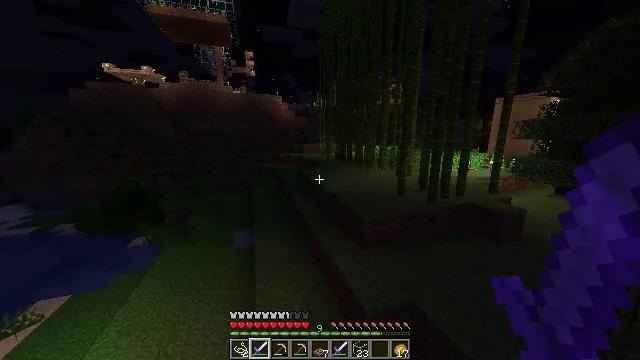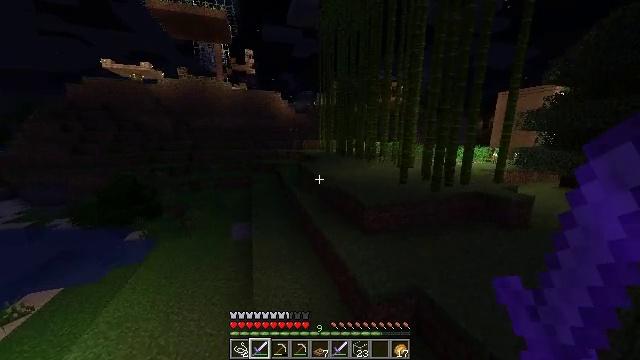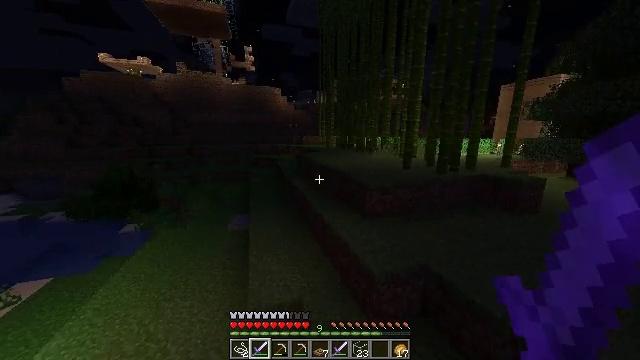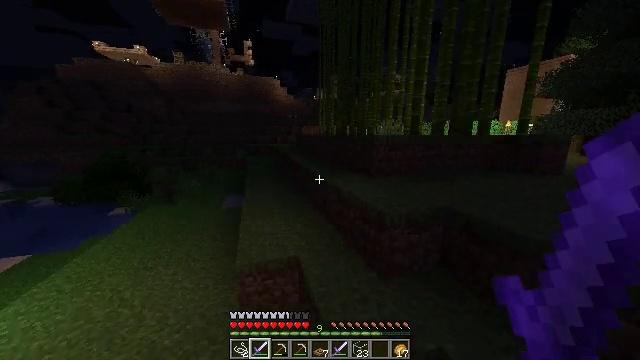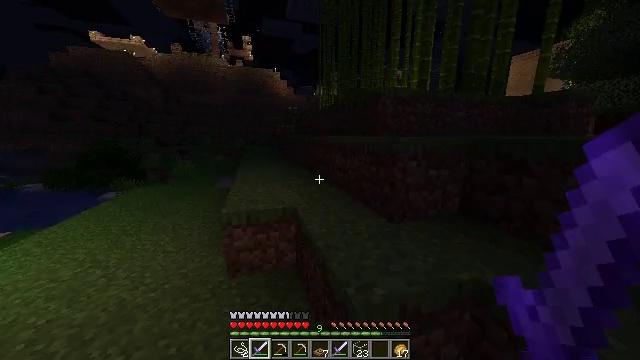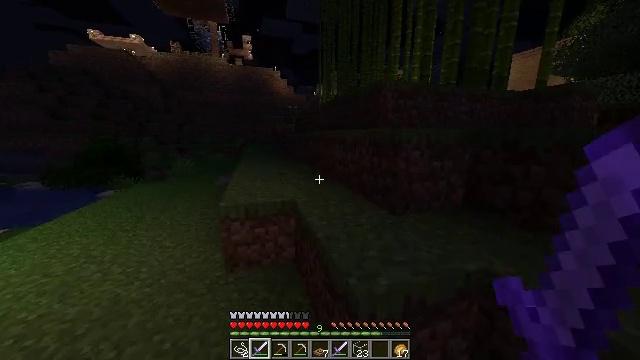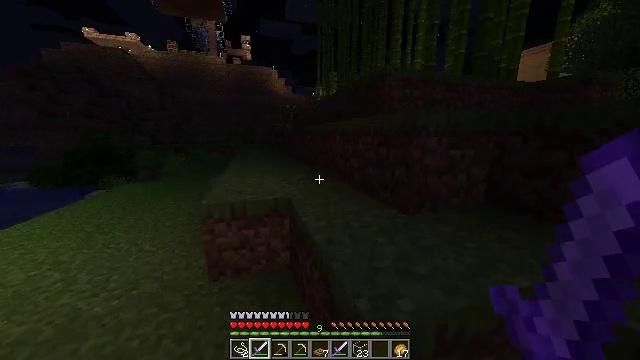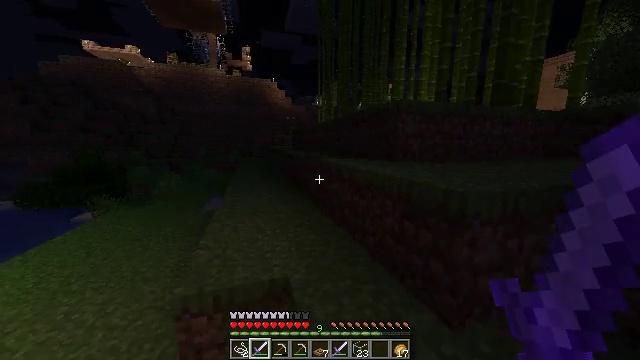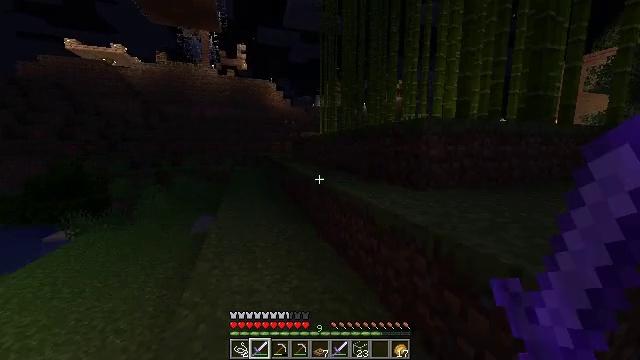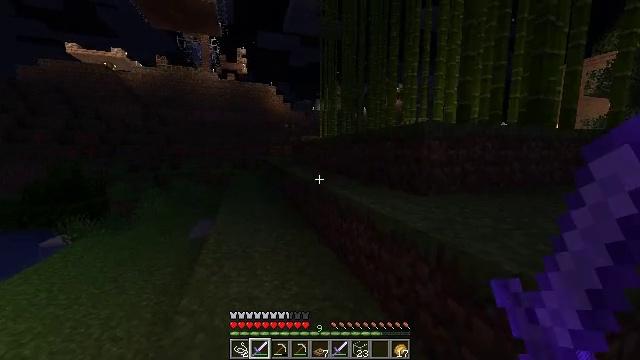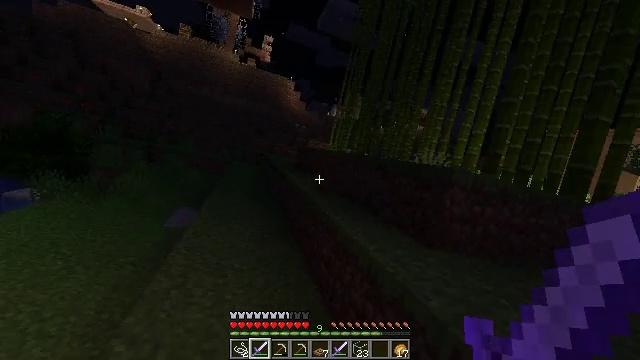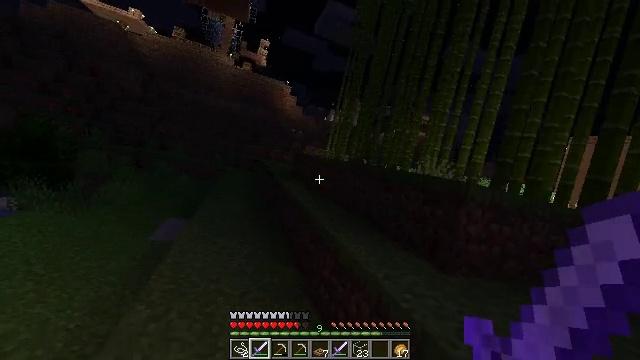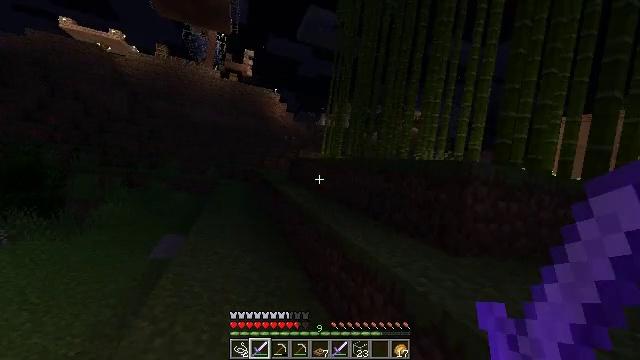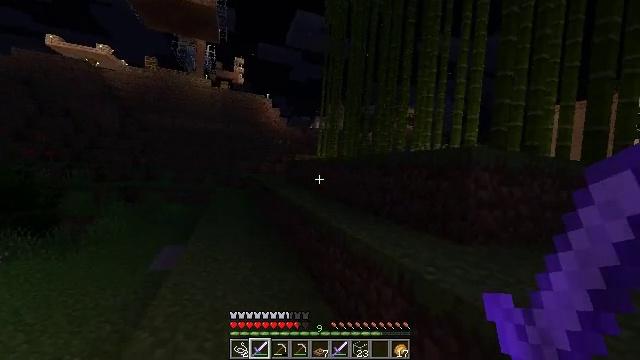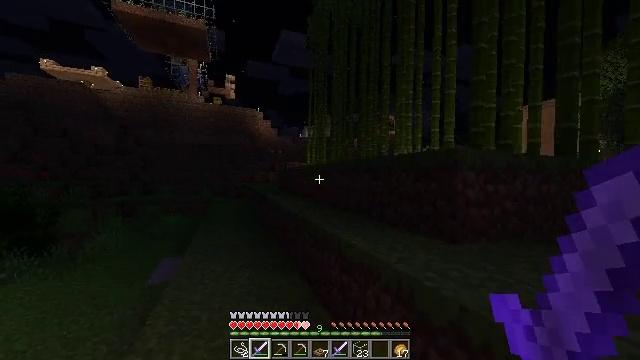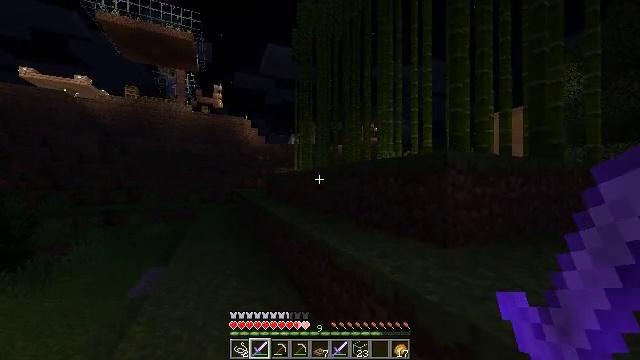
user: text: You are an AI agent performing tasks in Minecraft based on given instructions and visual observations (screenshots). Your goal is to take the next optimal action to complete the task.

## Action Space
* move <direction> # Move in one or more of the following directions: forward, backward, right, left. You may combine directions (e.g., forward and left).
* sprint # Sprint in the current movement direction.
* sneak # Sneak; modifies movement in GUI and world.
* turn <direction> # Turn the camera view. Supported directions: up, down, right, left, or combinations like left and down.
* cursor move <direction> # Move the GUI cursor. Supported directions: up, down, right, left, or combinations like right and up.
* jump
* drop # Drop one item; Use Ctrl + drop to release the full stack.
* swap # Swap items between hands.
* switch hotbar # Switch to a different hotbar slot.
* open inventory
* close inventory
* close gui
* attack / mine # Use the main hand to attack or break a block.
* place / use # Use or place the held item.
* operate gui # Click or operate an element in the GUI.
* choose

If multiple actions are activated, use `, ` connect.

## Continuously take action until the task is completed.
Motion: motion action
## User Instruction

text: Kill mobs.
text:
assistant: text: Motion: move forward, sprint, jump
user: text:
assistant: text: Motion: move forward, sprint, jump
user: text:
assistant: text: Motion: move forward, sprint, jump
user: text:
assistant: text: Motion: move forward, jump
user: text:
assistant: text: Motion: move forward, jump
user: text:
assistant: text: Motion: move forward, sprint, jump
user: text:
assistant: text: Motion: move forward, sprint, turn up, jump
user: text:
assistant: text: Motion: move forward, sprint, turn up, jump
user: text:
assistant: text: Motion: move forward, jump
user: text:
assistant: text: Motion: move forward, turn up, jump
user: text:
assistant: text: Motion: move forward, turn up, jump
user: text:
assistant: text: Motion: move forward, turn up, jump
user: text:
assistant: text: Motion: move forward, sprint, jump
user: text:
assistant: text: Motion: move forward, sprint, turn right and up, jump
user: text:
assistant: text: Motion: move forward, turn right and up, jump
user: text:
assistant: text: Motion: move forward, turn right, jump
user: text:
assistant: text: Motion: move forward, turn right, jump
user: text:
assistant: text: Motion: move forward, turn right, jump
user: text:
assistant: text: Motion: move forward, sprint, turn right, jump
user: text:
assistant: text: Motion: move forward, sprint, jump
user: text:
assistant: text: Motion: move forward, sprint, jump
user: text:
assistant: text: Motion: move forward, jump
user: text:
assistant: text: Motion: move forward, jump
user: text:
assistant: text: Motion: move forward, jump
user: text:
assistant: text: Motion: move forward, jump
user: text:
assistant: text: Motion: move forward, sprint, jump
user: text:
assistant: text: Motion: move forward, sprint, turn left and down, jump
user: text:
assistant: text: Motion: move forward, sprint, turn left and down, jump
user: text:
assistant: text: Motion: move forward, sprint, turn left, jump
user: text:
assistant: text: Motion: move forward, turn left, jump